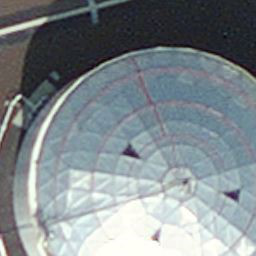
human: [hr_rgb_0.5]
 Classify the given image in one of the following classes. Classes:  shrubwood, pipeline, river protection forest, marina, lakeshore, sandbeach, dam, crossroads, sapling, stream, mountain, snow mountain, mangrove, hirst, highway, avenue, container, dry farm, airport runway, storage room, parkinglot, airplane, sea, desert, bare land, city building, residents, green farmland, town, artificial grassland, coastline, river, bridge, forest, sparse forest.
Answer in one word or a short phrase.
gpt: storage room